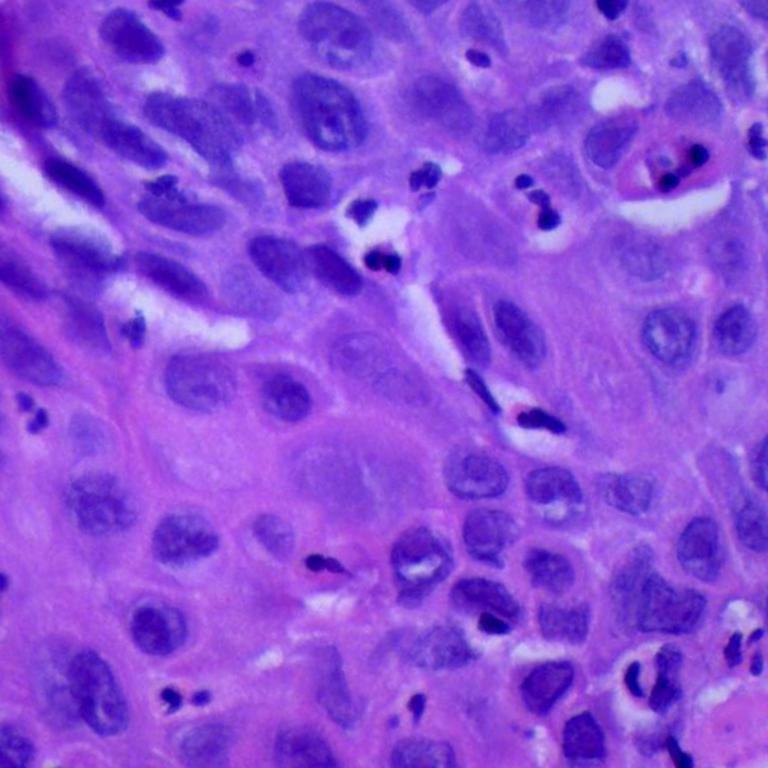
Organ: lung
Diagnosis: squamous carcinomas